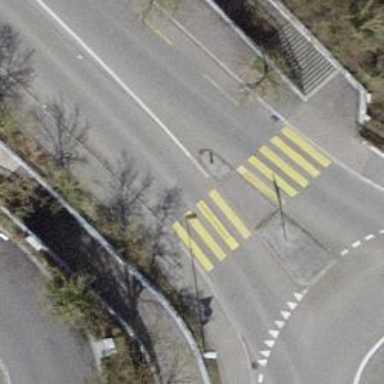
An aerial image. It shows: Footway crossing with marked asphalt surface.